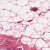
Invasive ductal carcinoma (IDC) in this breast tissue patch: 0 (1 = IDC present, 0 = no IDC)